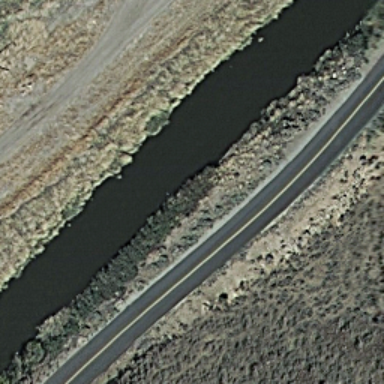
It is a river with roads on both banks of the river .